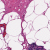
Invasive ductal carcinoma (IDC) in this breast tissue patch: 0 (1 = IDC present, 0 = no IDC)